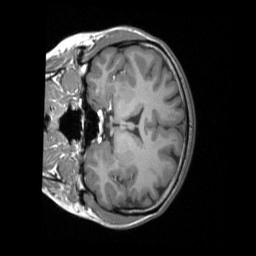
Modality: T1w
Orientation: coronal
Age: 27
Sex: female